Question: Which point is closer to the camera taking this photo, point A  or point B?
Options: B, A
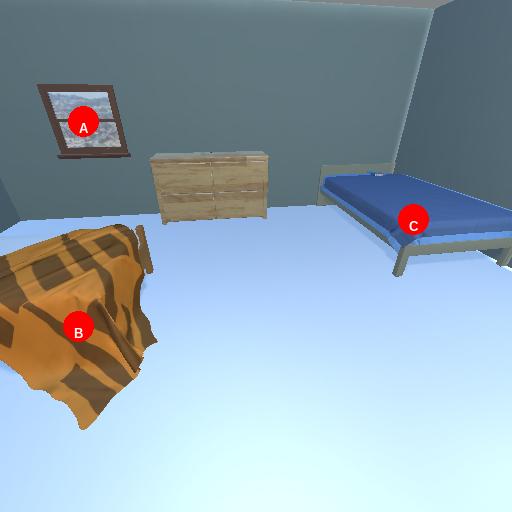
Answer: B